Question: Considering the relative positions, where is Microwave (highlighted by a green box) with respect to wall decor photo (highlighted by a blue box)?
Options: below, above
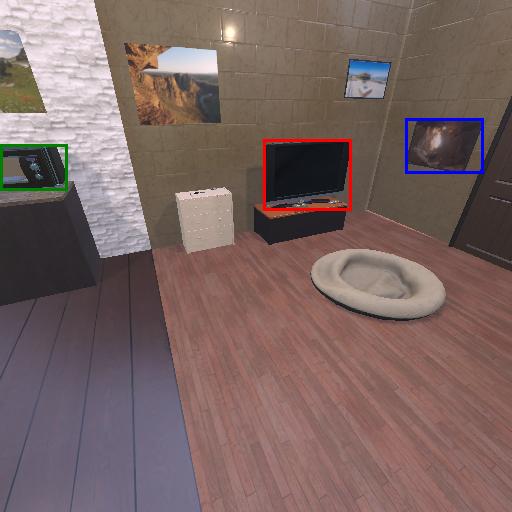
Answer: below